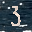
Label: 3